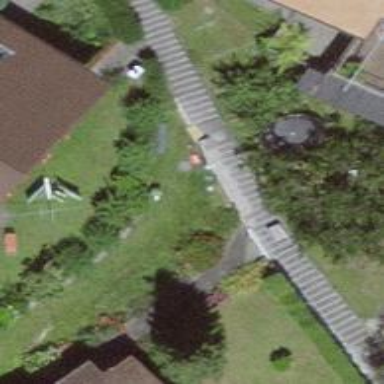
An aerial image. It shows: Bench for seating.